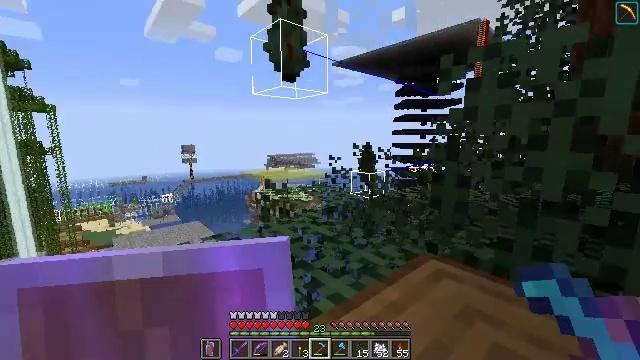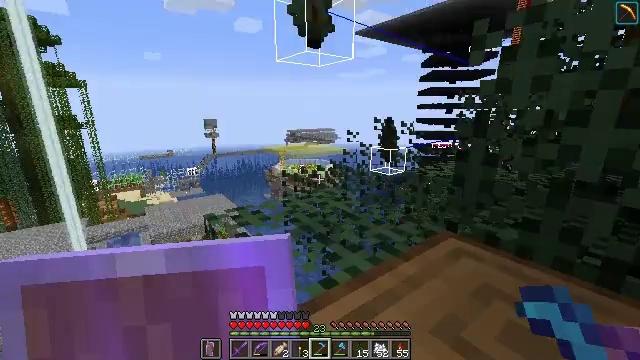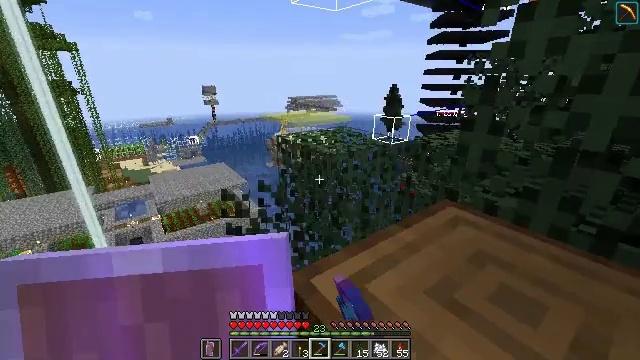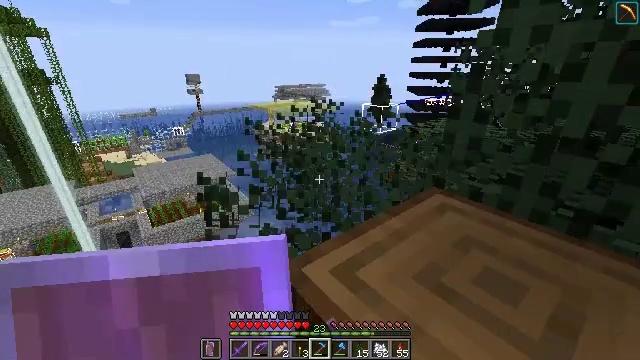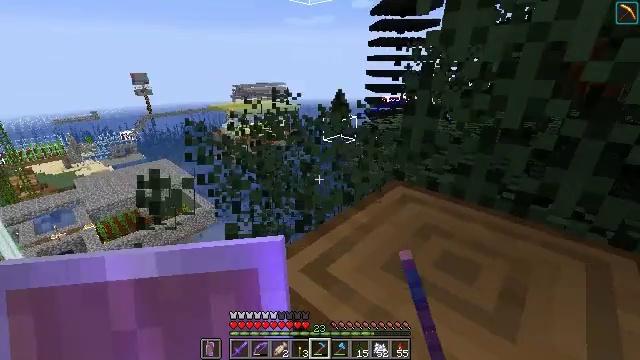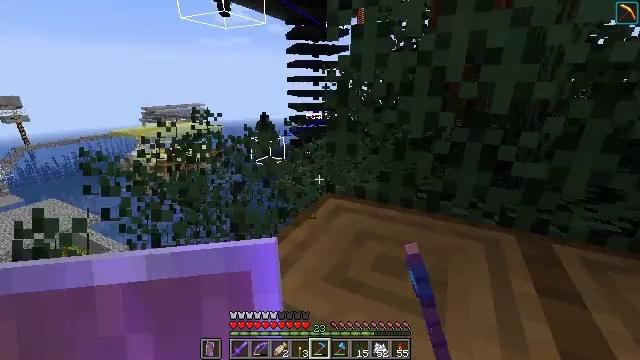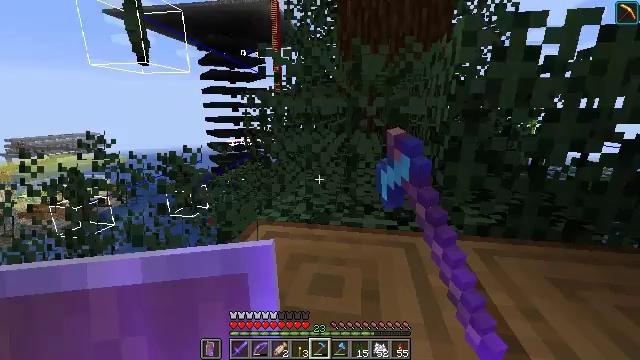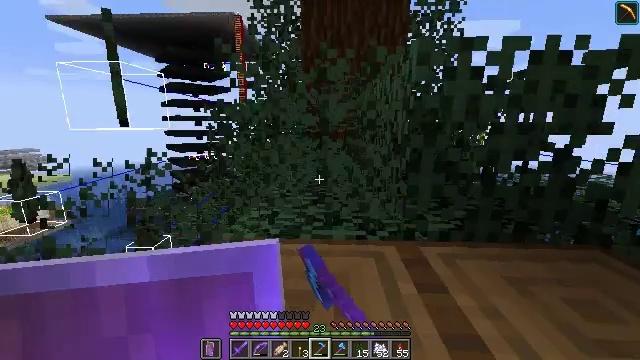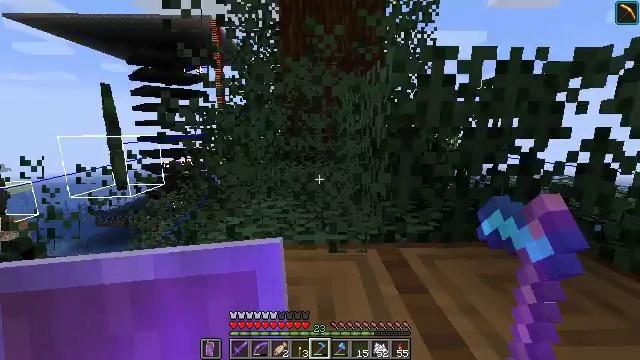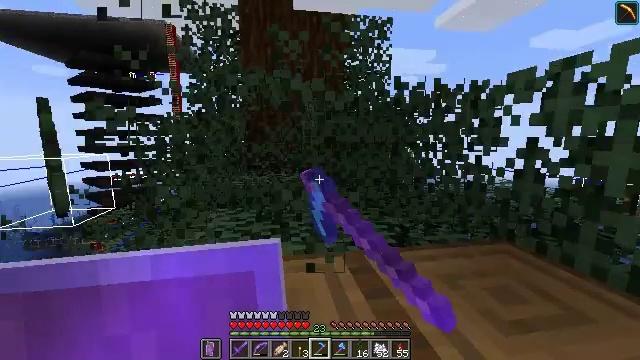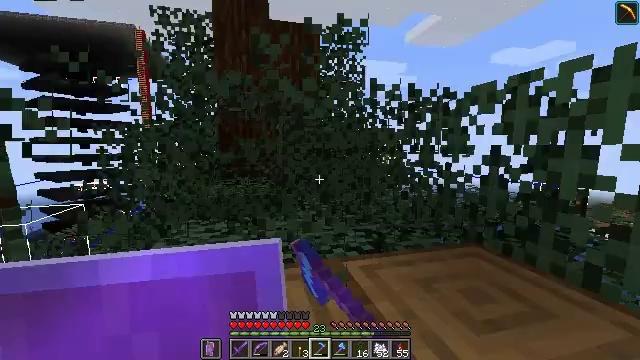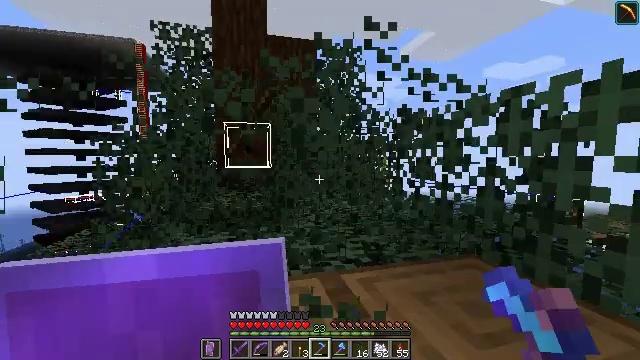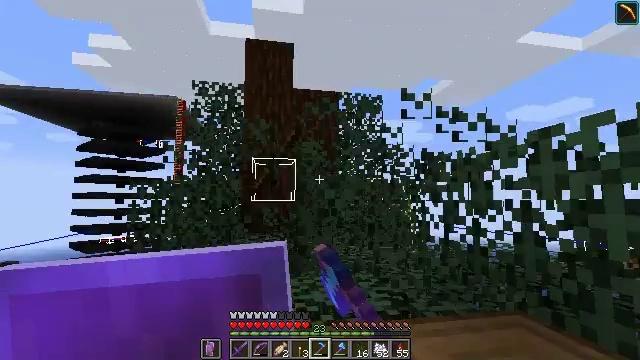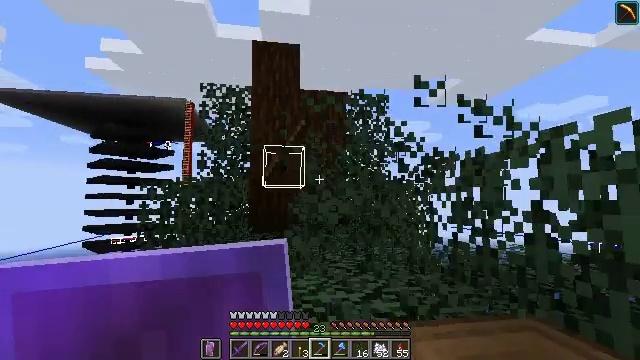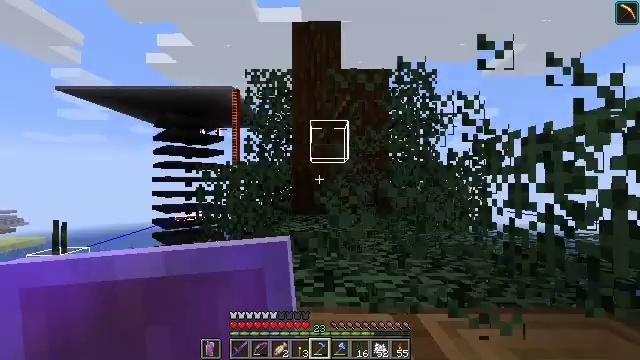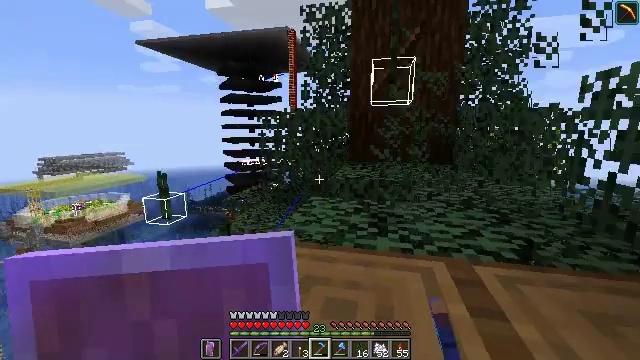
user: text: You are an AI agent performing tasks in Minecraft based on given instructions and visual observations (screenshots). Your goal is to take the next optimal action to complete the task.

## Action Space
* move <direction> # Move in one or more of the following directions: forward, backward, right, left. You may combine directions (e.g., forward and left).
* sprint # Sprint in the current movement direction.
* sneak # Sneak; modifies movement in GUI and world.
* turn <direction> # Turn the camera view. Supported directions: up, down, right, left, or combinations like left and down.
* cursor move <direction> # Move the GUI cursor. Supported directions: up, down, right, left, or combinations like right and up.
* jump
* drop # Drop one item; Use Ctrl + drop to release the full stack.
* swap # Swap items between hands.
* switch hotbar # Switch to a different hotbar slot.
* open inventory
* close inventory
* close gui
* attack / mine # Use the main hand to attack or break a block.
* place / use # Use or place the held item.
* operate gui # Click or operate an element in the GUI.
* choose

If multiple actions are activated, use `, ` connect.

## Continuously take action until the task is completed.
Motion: motion action
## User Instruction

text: Punch the spruce leaves to get saplings.
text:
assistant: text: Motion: turn left and down, attack / mine
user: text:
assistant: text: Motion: turn down, attack / mine
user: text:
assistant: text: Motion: turn right and down, attack / mine
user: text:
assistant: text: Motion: turn right, attack / mine
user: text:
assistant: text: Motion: turn right and up, attack / mine
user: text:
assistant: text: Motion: turn right and up, attack / mine
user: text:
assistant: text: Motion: turn right and up, attack / mine
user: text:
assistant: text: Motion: turn right and up, attack / mine
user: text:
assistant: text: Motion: turn right and up, attack / mine
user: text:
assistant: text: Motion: turn right and up, attack / mine
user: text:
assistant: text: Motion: turn up, attack / mine
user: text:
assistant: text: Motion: turn left and up, attack / mine
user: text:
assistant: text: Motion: turn left, attack / mine
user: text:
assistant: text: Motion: turn left and down, attack / mine
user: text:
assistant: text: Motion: turn left and down, attack / mine
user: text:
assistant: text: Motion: turn left and down, attack / mine
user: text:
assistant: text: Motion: turn left and down, attack / mine
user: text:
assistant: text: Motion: attack / mine
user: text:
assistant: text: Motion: attack / mine
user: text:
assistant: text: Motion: turn right and down, attack / mine
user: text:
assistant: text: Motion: turn right, attack / mine
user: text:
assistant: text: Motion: turn right, attack / mine
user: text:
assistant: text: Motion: turn right, attack / mine
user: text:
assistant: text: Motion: turn right, attack / mine
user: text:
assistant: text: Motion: turn right and up, attack / mine
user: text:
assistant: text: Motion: turn right and up, attack / mine
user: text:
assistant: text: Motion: turn right and up, attack / mine
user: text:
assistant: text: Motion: attack / mine
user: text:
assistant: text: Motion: attack / mine
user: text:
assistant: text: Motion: turn left and up, attack / mine